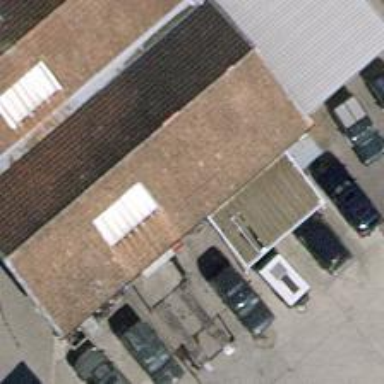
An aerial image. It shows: Car repair shop.